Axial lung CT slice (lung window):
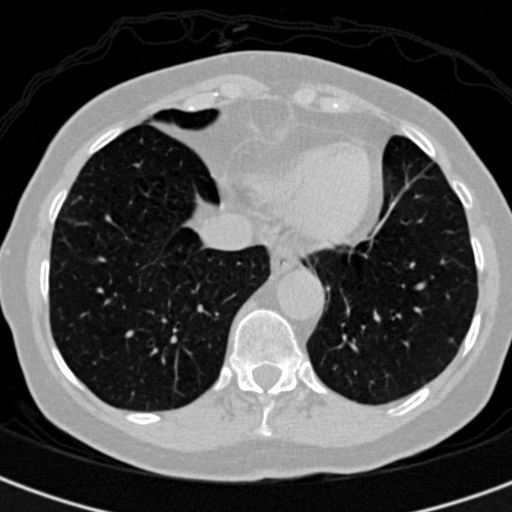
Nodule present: yes
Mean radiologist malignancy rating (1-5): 3